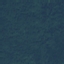
Land use / land cover class: Forest